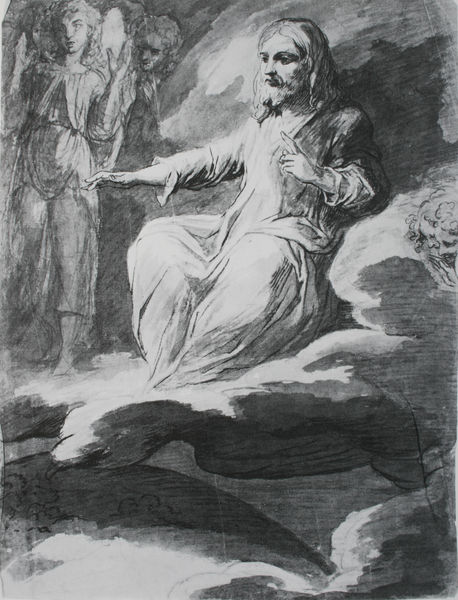
Titel: The Creation (recto)
Künstler: James Barry
Standort: Oxford
Institution: Ashmolean Museum of Art and Archaeology
Schlagwörter: dunkel, flügel, gemälde, gott, hand, himmel, mann, schatten, weiß, wolken, aquarell, menschen, sitzen, finger, frau, geste, grau, haar, hell, licht, männer, schwarz, skizze, zeichnung, blick, wolke, bart, gericht, arm, arme, augen, falten, gesicht, stehen, stein, hände, figur, gewand, haare, höhle, engel, haltung, grafik, luft, zeigefinger, detail, sitzt, faltenwurf, laviert, tusche, stich, lithografie, schwarzweiß, christus, jesus, segen, segnen, segnung, drawing, sketch, petrus, lavierung, schutz, weltenrichter, sohn gottes, ermahnung, askizze